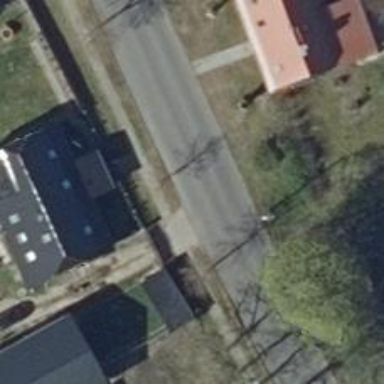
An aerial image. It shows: Residential road with asphalt surface and sidewalk on the left side.